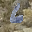
Label: 6